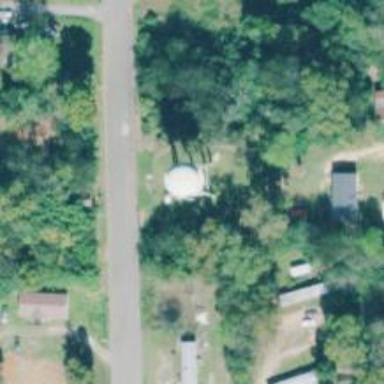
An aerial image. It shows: Water tower that is man-made.